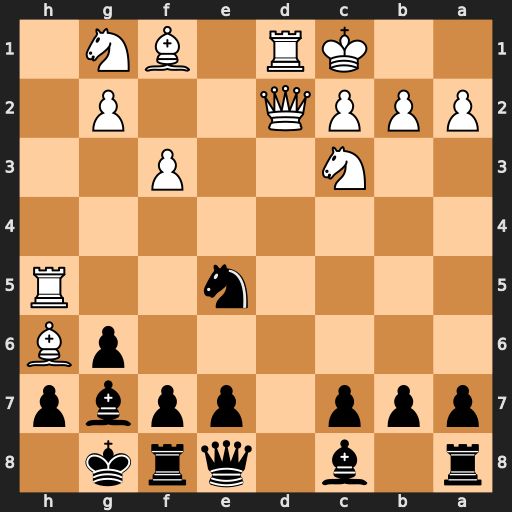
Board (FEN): r1b1qrk1/ppp1ppbp/6pB/4n2R/8/2N2P2/PPPQ2P1/2KR1BN1
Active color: b
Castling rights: -
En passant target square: -
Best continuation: gxh5 Bxg7 Kxg7 Qg5+ Ng6